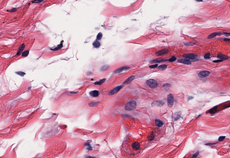
Tumor epithelial tissue: no
Tumor-associated stroma tissue: yes
Normal tissue: no